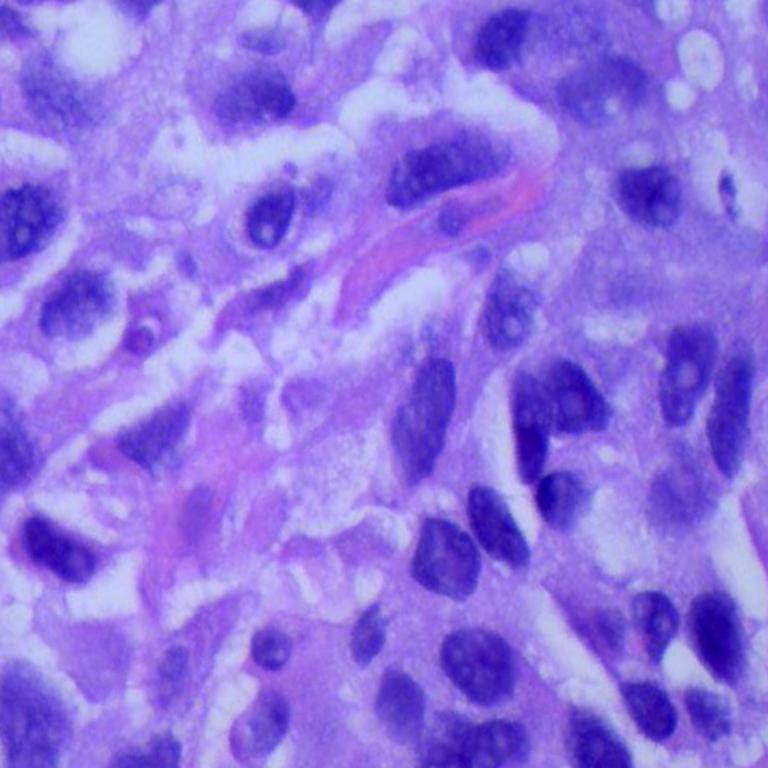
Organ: lung
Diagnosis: squamous carcinomas